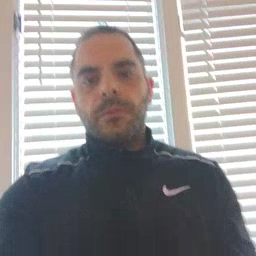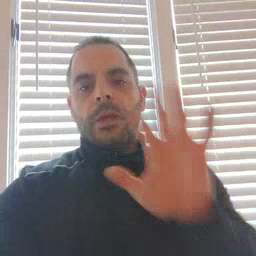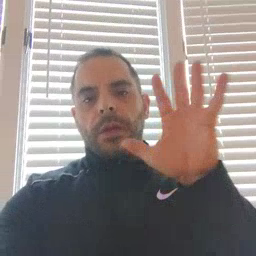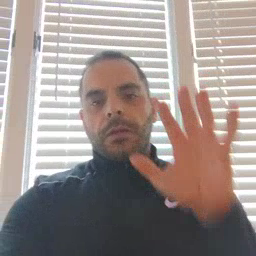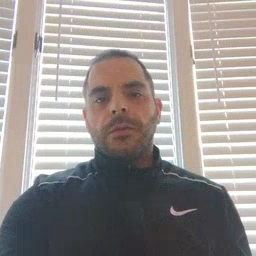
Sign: bye